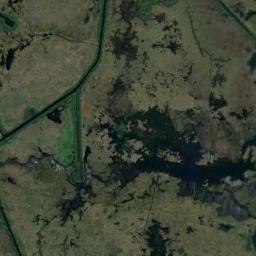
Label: wetland